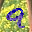
Label: 9